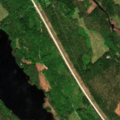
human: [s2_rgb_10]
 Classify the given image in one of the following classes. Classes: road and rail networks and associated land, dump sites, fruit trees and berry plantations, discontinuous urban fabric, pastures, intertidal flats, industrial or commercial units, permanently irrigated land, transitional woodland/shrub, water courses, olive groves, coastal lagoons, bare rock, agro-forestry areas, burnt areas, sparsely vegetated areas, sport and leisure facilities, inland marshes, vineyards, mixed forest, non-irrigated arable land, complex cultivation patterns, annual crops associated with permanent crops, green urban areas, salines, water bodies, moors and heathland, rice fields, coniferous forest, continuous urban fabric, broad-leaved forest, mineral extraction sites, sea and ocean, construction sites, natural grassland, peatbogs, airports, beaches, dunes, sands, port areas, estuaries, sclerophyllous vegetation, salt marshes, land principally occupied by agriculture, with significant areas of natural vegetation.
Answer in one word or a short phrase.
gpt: coniferous forest, mixed forest, water bodies